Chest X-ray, AP view. Patient: 41 years old, sex M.
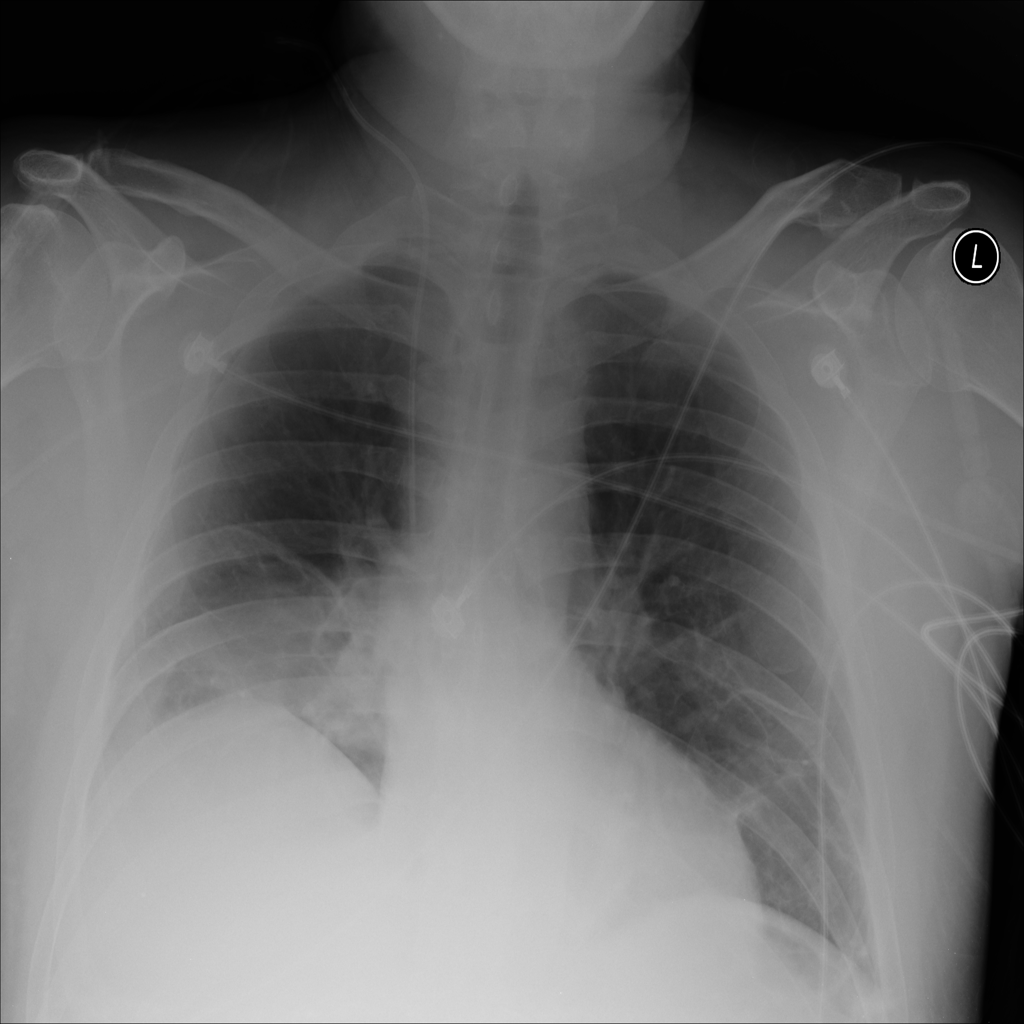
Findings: Atelectasis, Infiltration